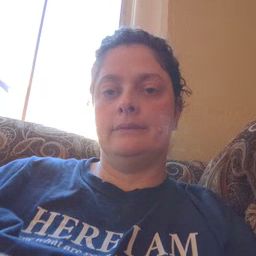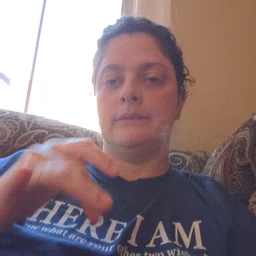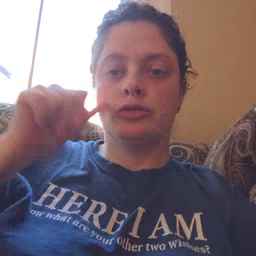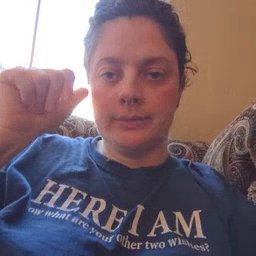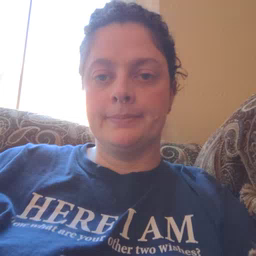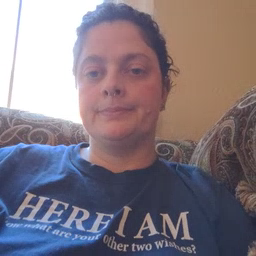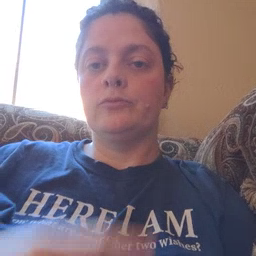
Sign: yesterday